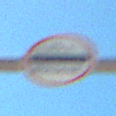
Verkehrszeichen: Zollstelle
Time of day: Midday
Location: Outdoor (Nature)
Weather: PartlyCloudy
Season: NotSpecified
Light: Natural